Field crop: maize
Growth stage: 1
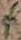
Species: atriplex